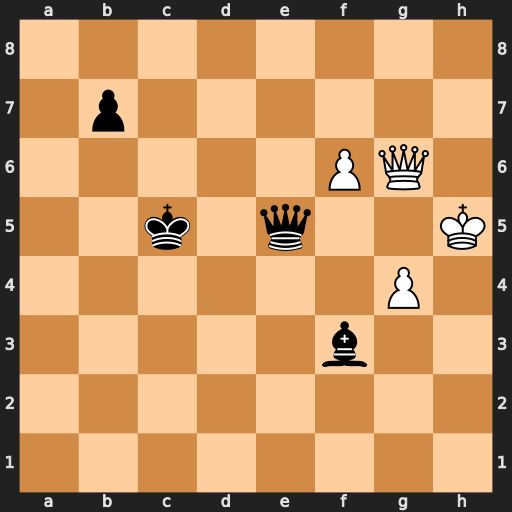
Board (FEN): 8/1p6/5PQ1/2k1q2K/6P1/5b2/8/8
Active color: w
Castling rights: -
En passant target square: -
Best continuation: Qg5 Qxg5+ Kxg5 Kd6 Kh6